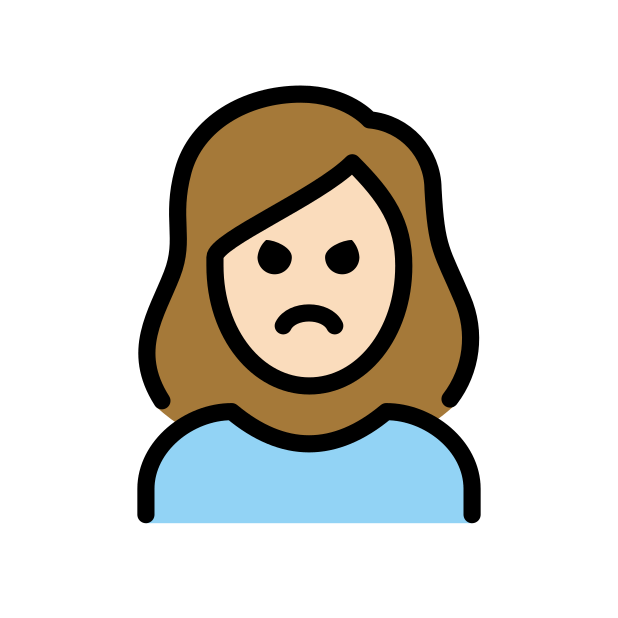
woman pouting: light skin tone